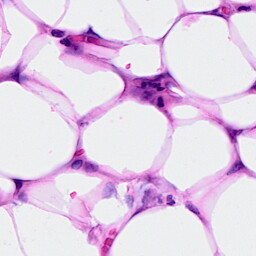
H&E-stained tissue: Breast